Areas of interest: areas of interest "Logistics and Express Delivery"
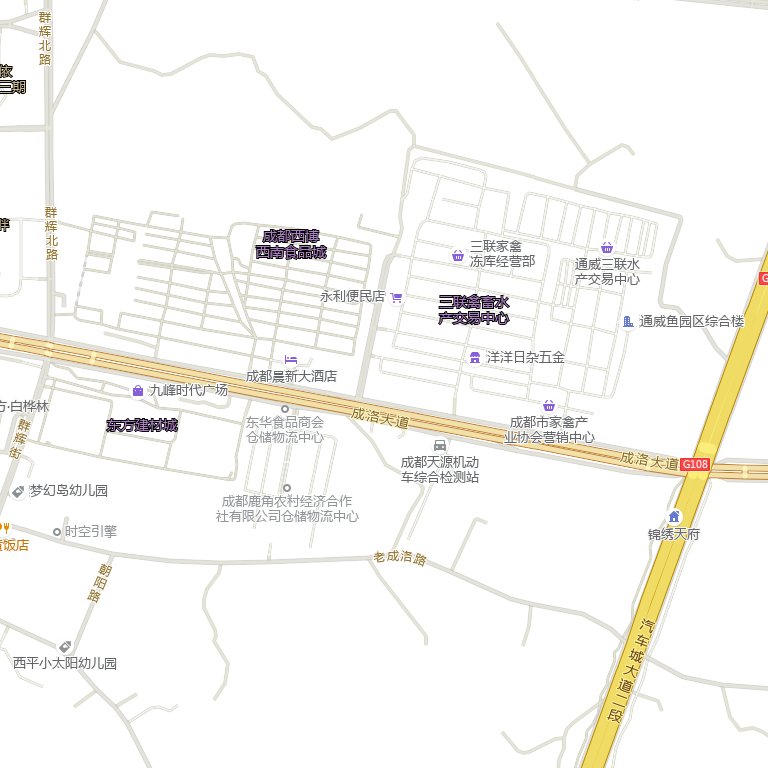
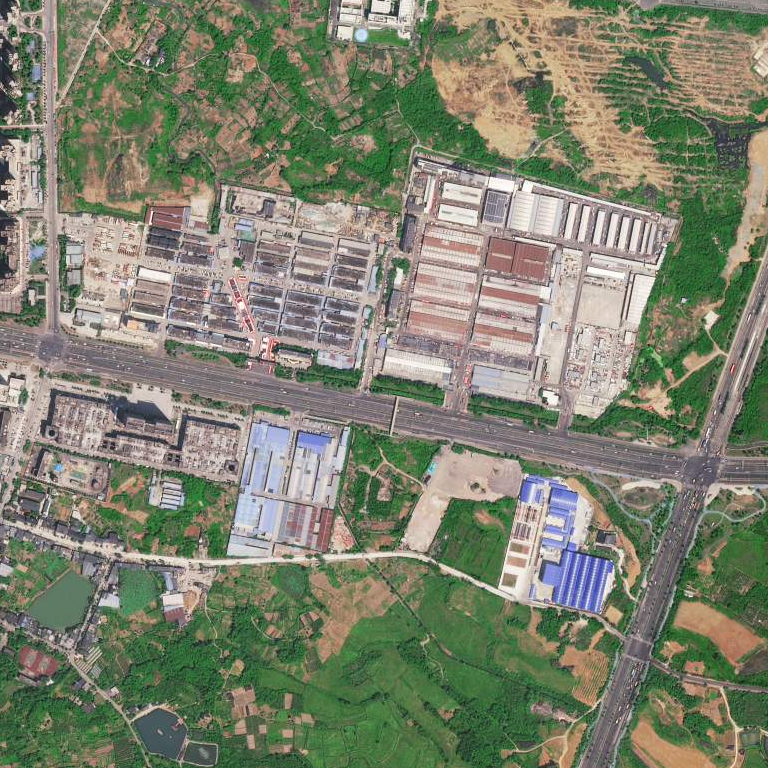